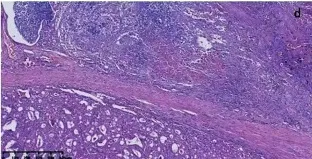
(D) Focal necrosis is visible.
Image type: pathology (h&e)